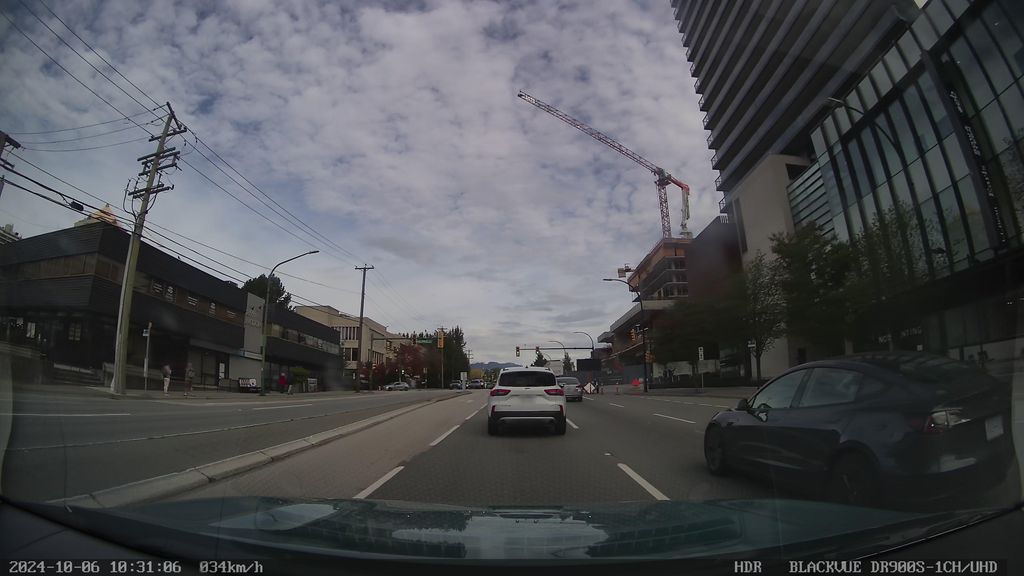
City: vancouver